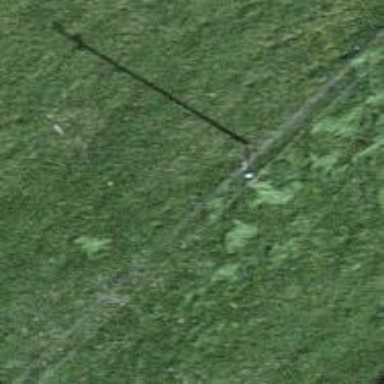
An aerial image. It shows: Power pole.